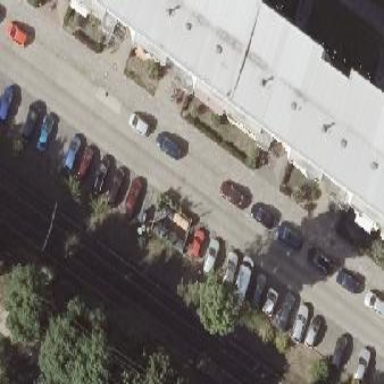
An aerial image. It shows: Street side parking area.